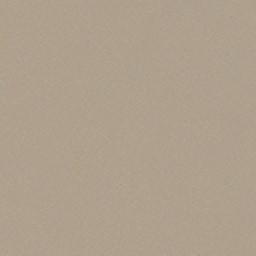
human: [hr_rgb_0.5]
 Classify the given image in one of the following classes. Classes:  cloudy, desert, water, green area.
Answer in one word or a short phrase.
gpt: desert